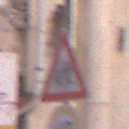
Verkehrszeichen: KinderRechts
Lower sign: Geschwindigkeit40
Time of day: MorningAfternoon
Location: Outdoor (Urban)
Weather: Clear
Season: NotSpecified
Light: Natural